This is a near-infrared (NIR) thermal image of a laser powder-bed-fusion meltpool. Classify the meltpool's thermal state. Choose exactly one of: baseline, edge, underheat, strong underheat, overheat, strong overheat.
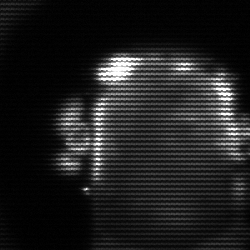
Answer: baseline